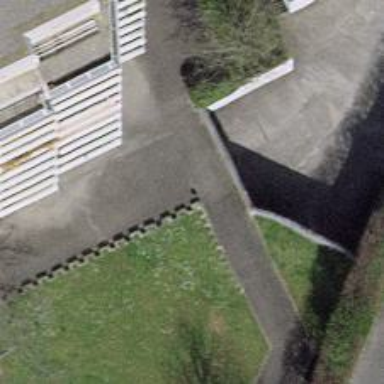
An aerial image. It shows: Driveway tunnel.